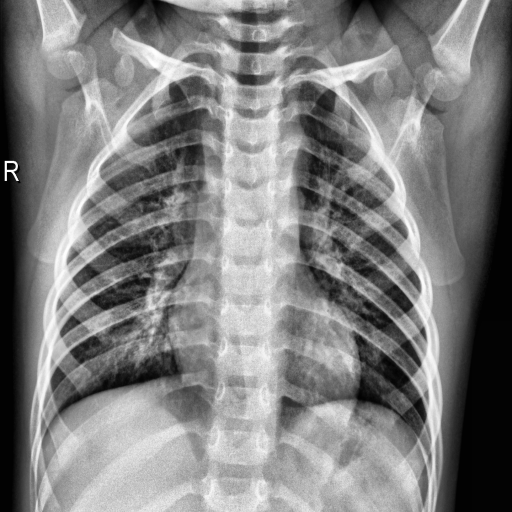
Finding: NORMAL